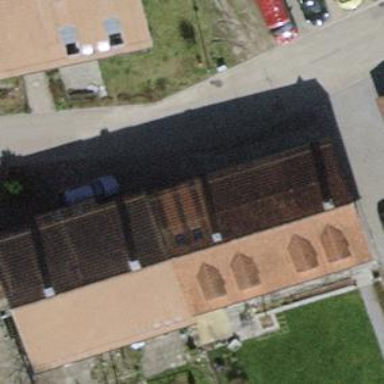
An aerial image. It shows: Building with tiled roof.